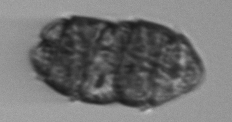
Label: Margalefidinium